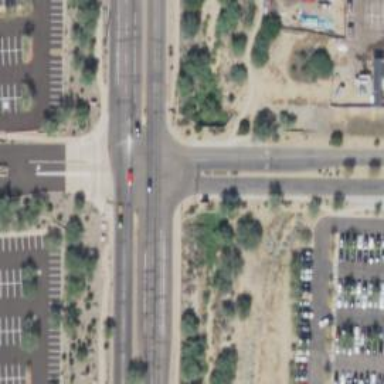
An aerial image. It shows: Solid stop line on the road.